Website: apple-inc
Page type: review-order
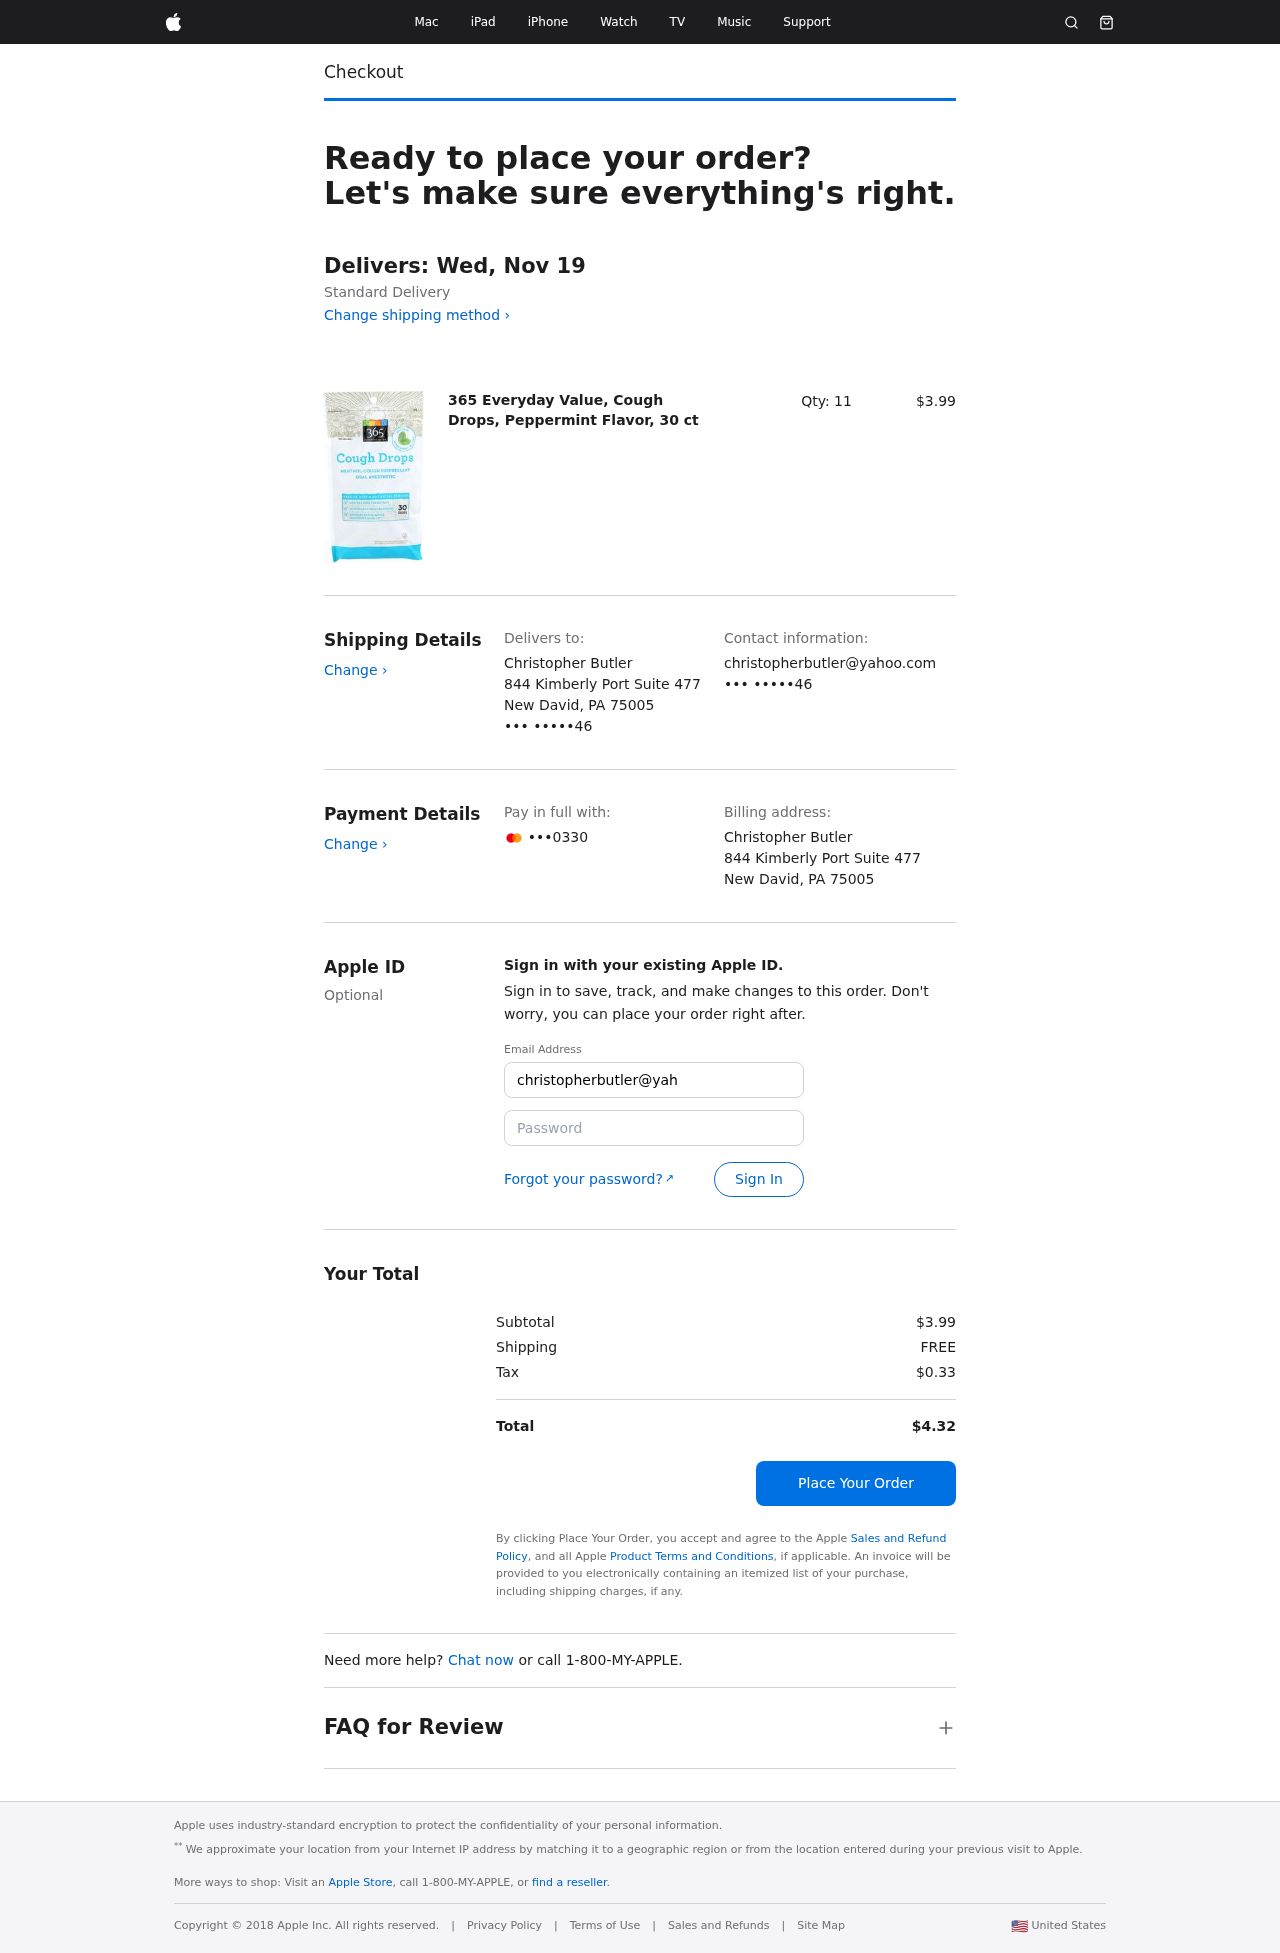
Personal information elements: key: PII_CARD_LAST4
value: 0330
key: PII_CITY_STATE_ZIP
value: New David, PA 75005
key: PII_EMAIL3
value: christopherbutler@yahoo.com
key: PII_FULLNAME
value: Christopher Butler
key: PII_PHONE_SUFFIX
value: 46
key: PII_STREET
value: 844 Kimberly Port Suite 477
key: PII_EMAIL2
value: christopherbutler@yahoo.com
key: PII_PHONE_SUFFIX2
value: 46
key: PII_FULLNAME2
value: Christopher Butler
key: PII_CITY
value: New David
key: PII_STATE_ABBR
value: PA
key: PII_POSTCODE
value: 75005
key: PII_POSTCODE_FULL
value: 75005
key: PII_CITY_STATE
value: New David, PA
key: PII_POSTCODE_NUMERIC
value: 75005
Product elements: key: PRODUCT1_NAME
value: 365 Everyday Value, Cough Drops, Peppermint Flavor, 30 ct
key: PRODUCT1_PRICE
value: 3.99
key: PRODUCT1_QUANTITY
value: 11
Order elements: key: ORDER_DELIVERY_DATE
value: Delivers: Wed, Nov 19
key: ORDER_SUBTOTAL
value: $3.99
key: ORDER_SHIPPING_COST
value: FREE
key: ORDER_TAX
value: $0.33
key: ORDER_TOTAL
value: $4.32